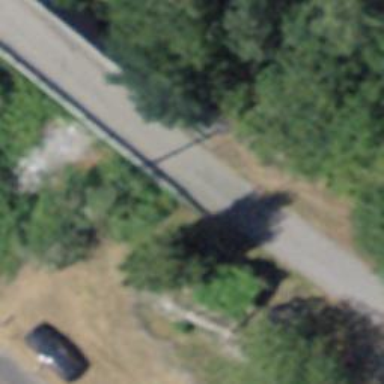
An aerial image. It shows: Residential road that crosses abandoned railway on bridge.